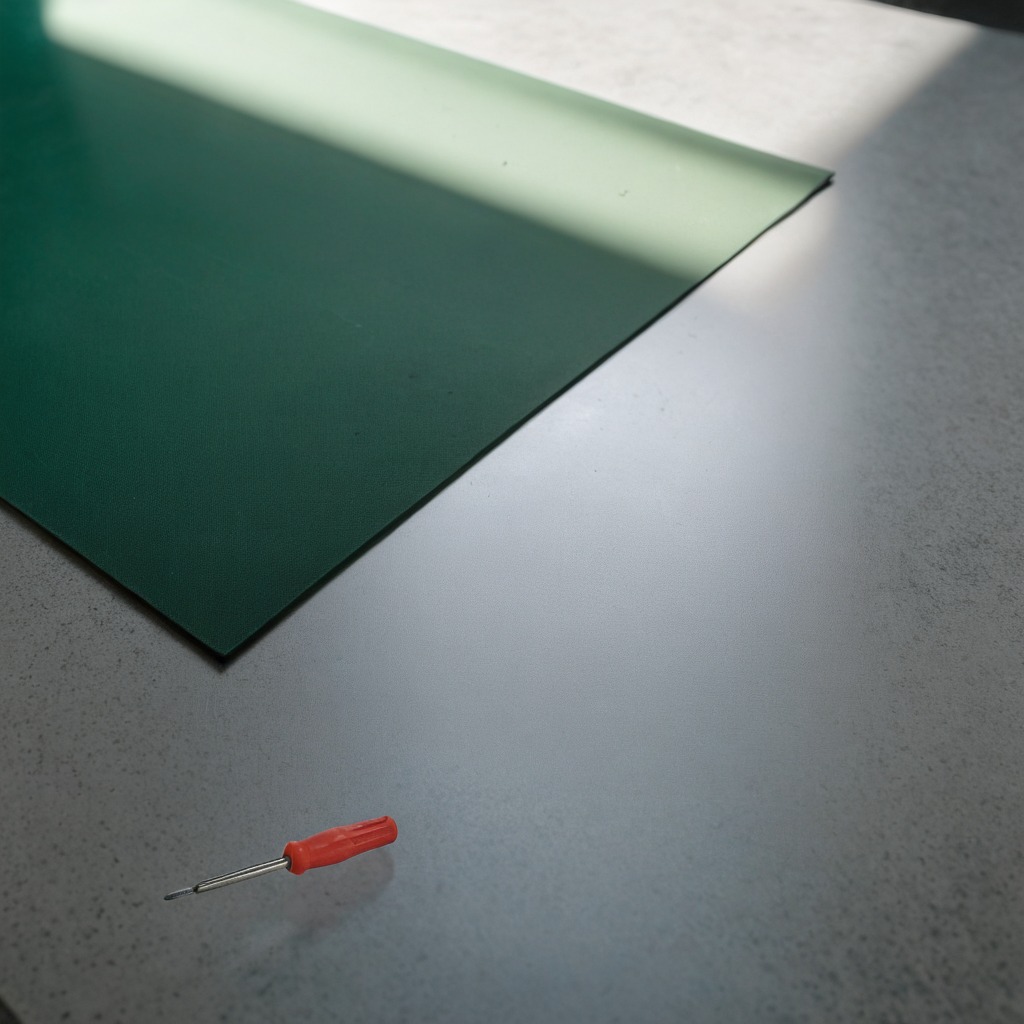
A screwdriver lies on the green rubber mat beneath the green rubber mat.